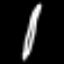
Label: pencil